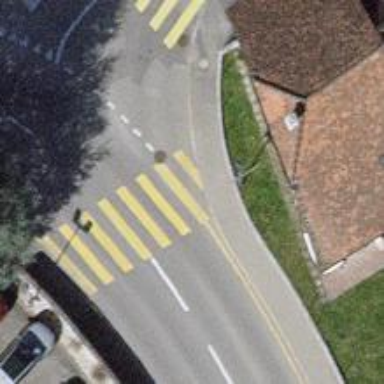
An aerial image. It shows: Uncontrolled crossing on the road.